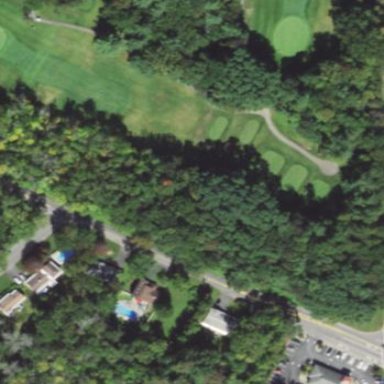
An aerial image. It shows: Golf pitch for leisure land.